Interaction volume radius: 5 \u00c5
Interaction volume height: 45 \u00c5
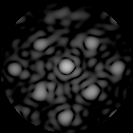
Disorder parameter: 0.2423